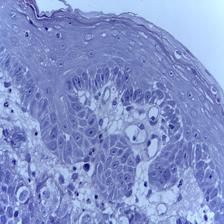
Diagnosis: Normal